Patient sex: M
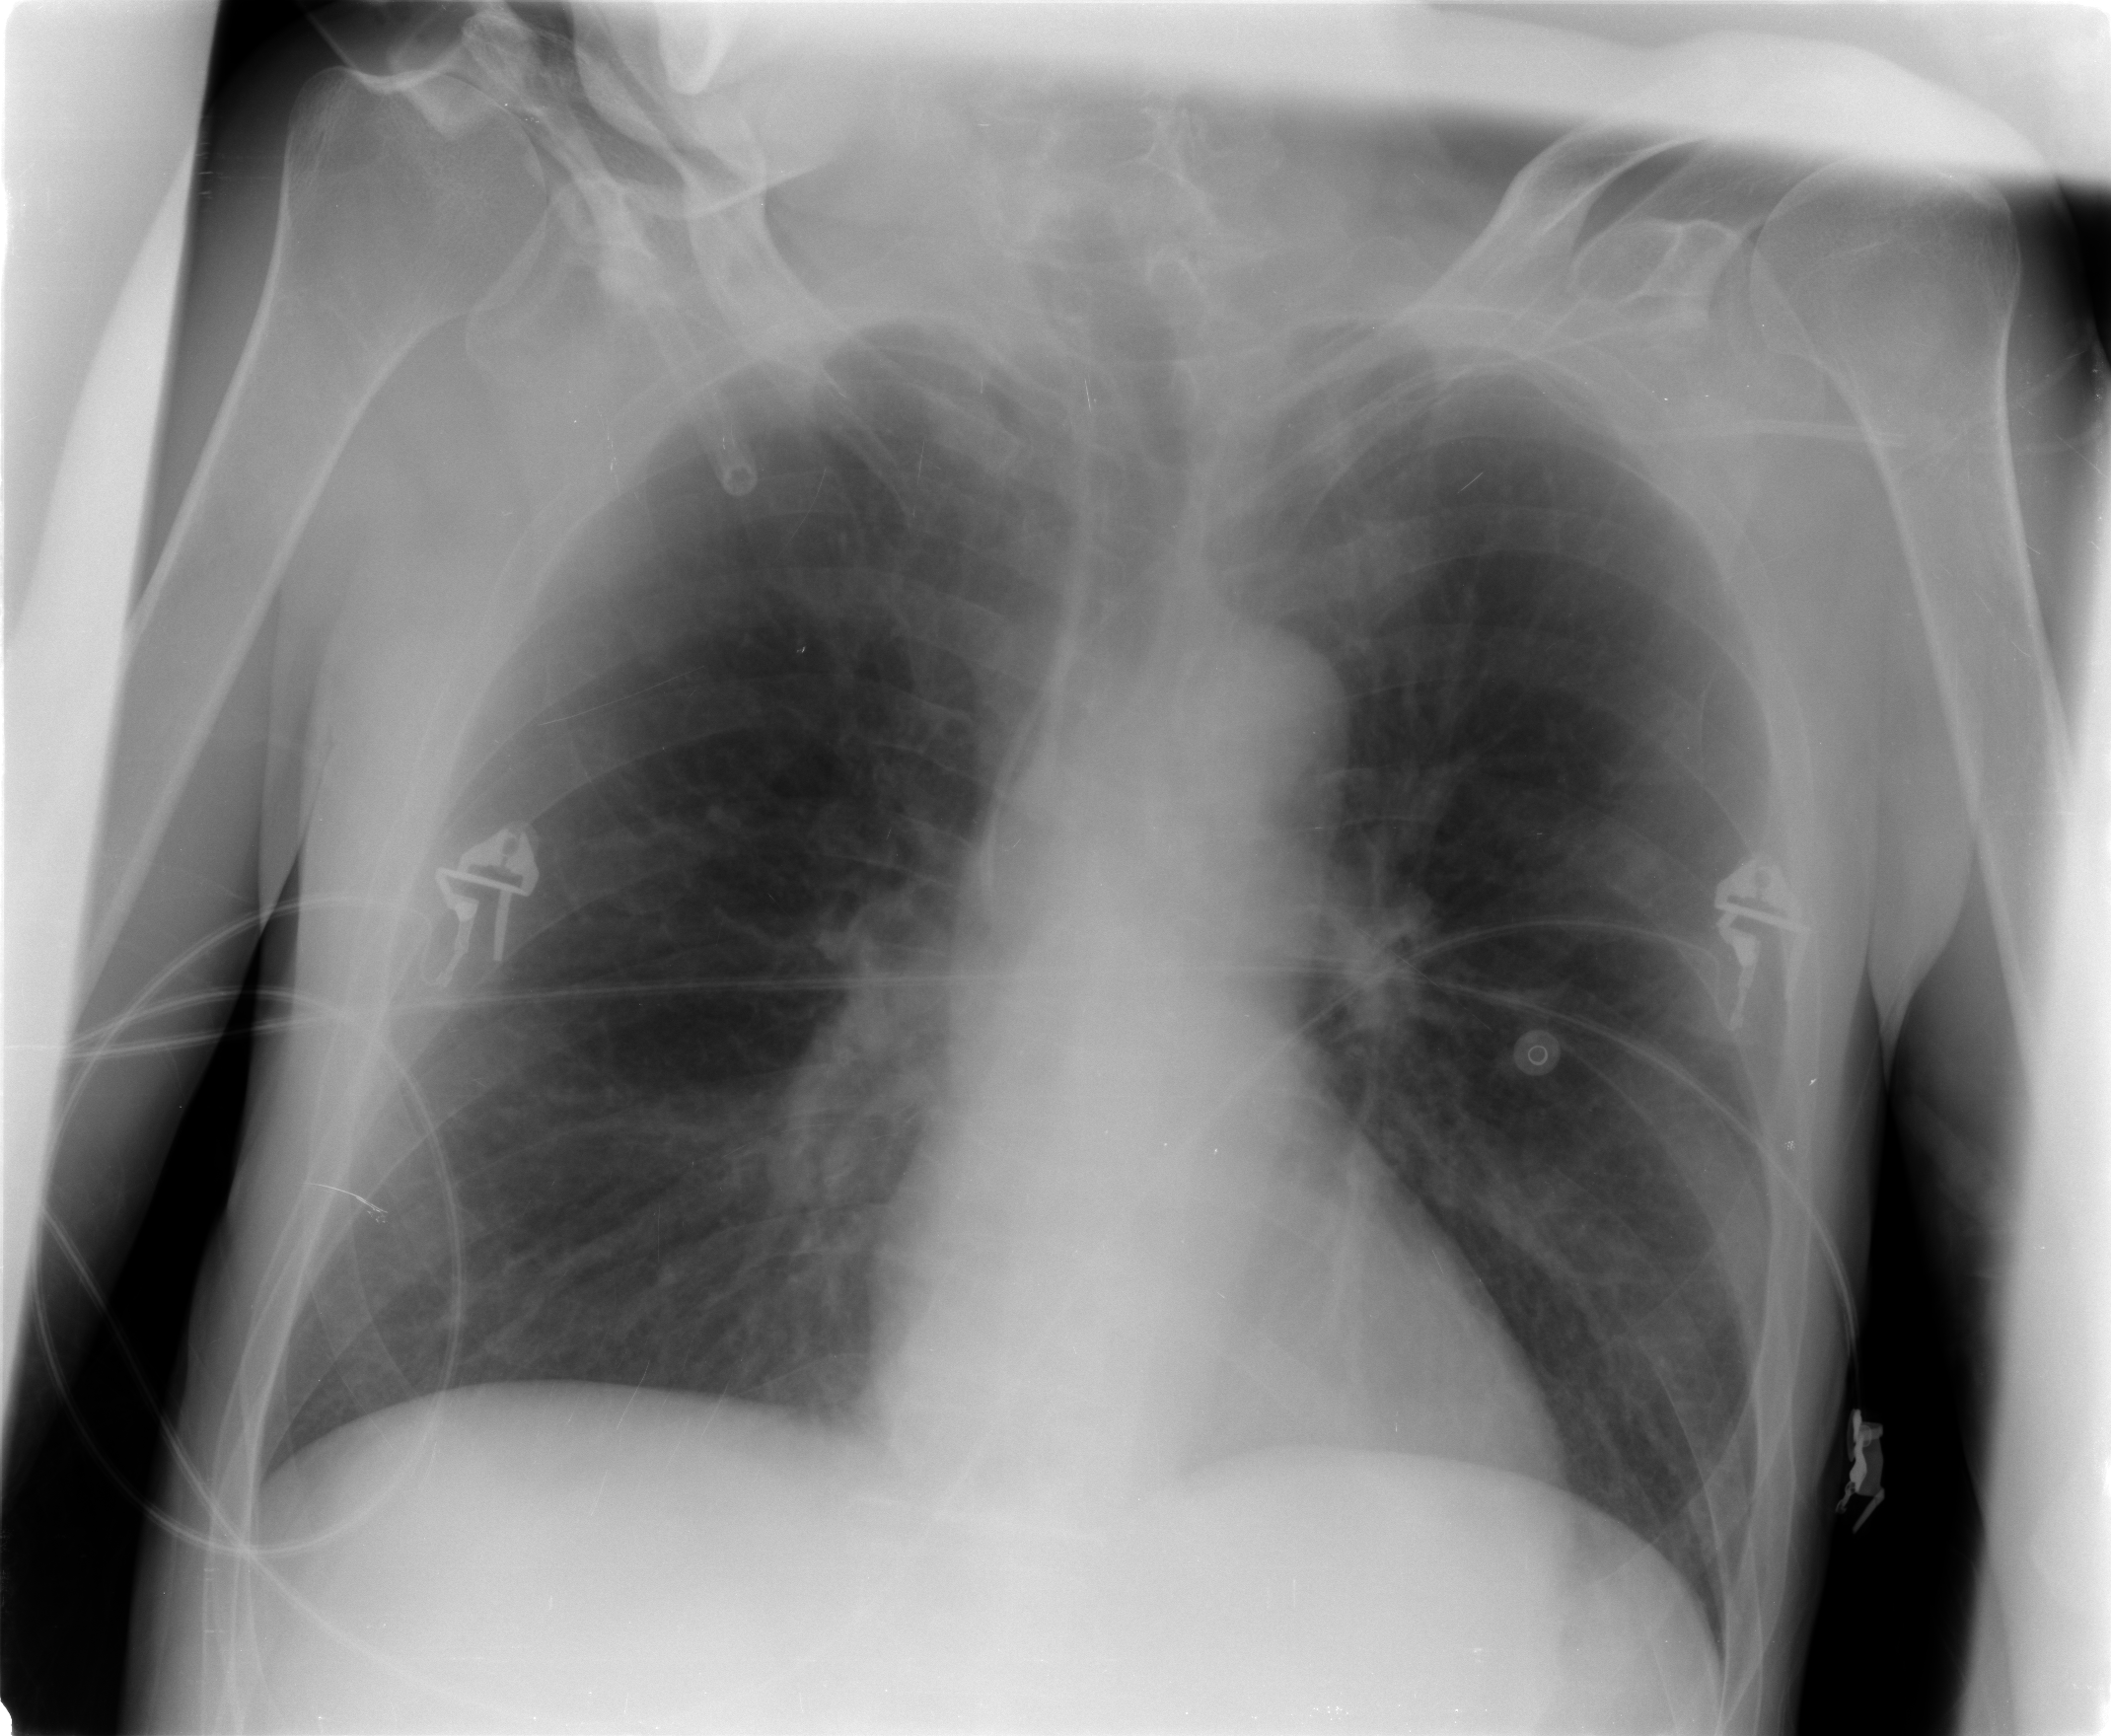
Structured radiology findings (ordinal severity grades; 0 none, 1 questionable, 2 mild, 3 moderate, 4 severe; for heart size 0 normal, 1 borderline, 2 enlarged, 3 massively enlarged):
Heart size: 0
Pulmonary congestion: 2
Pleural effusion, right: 0
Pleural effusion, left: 0
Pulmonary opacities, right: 0
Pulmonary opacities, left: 0
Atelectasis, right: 0
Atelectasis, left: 0